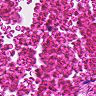
Metastatic tissue present: no